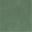
Piece: xx